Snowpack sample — Loveland Pass, Silver Plume, Colorado, USA (1/12/25, 11:40 AM MST)
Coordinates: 39.66, -105.88
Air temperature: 7 °F
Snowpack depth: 140 cm
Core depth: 10 cm
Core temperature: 41 °F
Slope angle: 11°, slope face: 30°
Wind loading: high
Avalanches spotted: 2
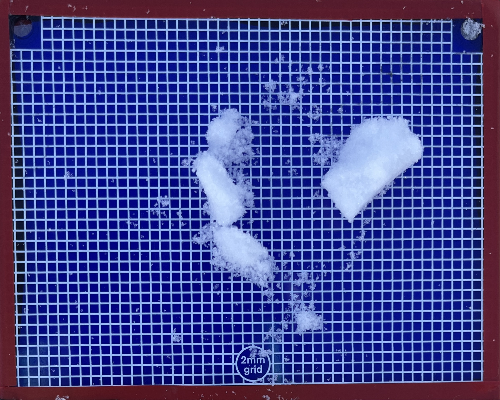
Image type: profile
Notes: Pilot using slightly modified coring method that took too large segment for snow profile picturing, advised not to use in higher level models. Two avalanche on south face nearby, partially cloudy with light snow in the last 24 hours. Lots of wind loading on eastern features.